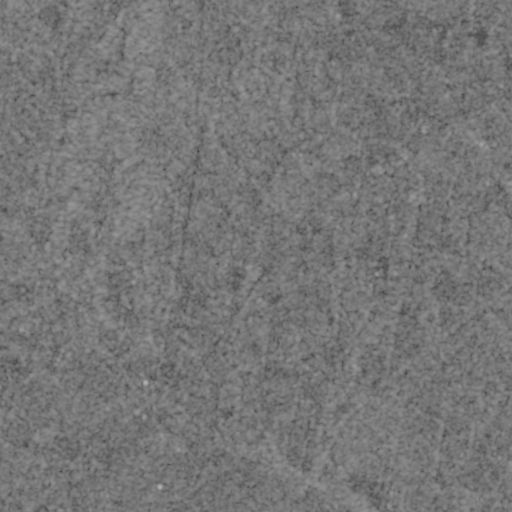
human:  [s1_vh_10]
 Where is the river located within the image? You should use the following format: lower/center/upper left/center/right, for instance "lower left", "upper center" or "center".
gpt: The river is located in the lower right of the image.
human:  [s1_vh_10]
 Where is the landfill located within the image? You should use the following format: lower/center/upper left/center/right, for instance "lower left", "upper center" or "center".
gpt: There is no landfill in the image.

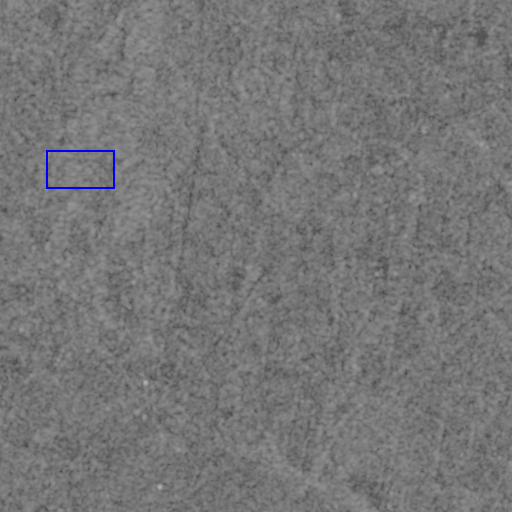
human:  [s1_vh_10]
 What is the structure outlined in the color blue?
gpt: There is no blue outline.
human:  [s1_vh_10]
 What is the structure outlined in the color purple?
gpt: There is no structure outlined in purple.